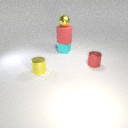
small red metal cylinder to the right of small yellow metal cylinder